Question: Can anyone tell what is wrong here ?
I just create one folder call Models and add new class BaseEntity, and I get error.
Till now I didn't get this error when I add new class...

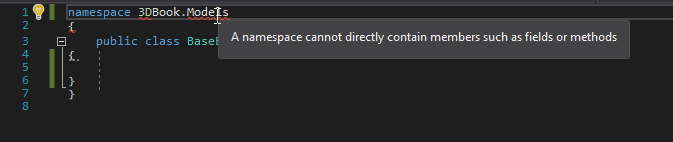
Answer: An identifier cannot start with a number; '3DBool' in this case is invalid.
<URL>.